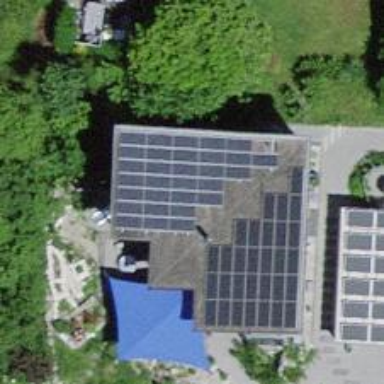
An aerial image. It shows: Solar power generator with photovoltaic panels.